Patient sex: M
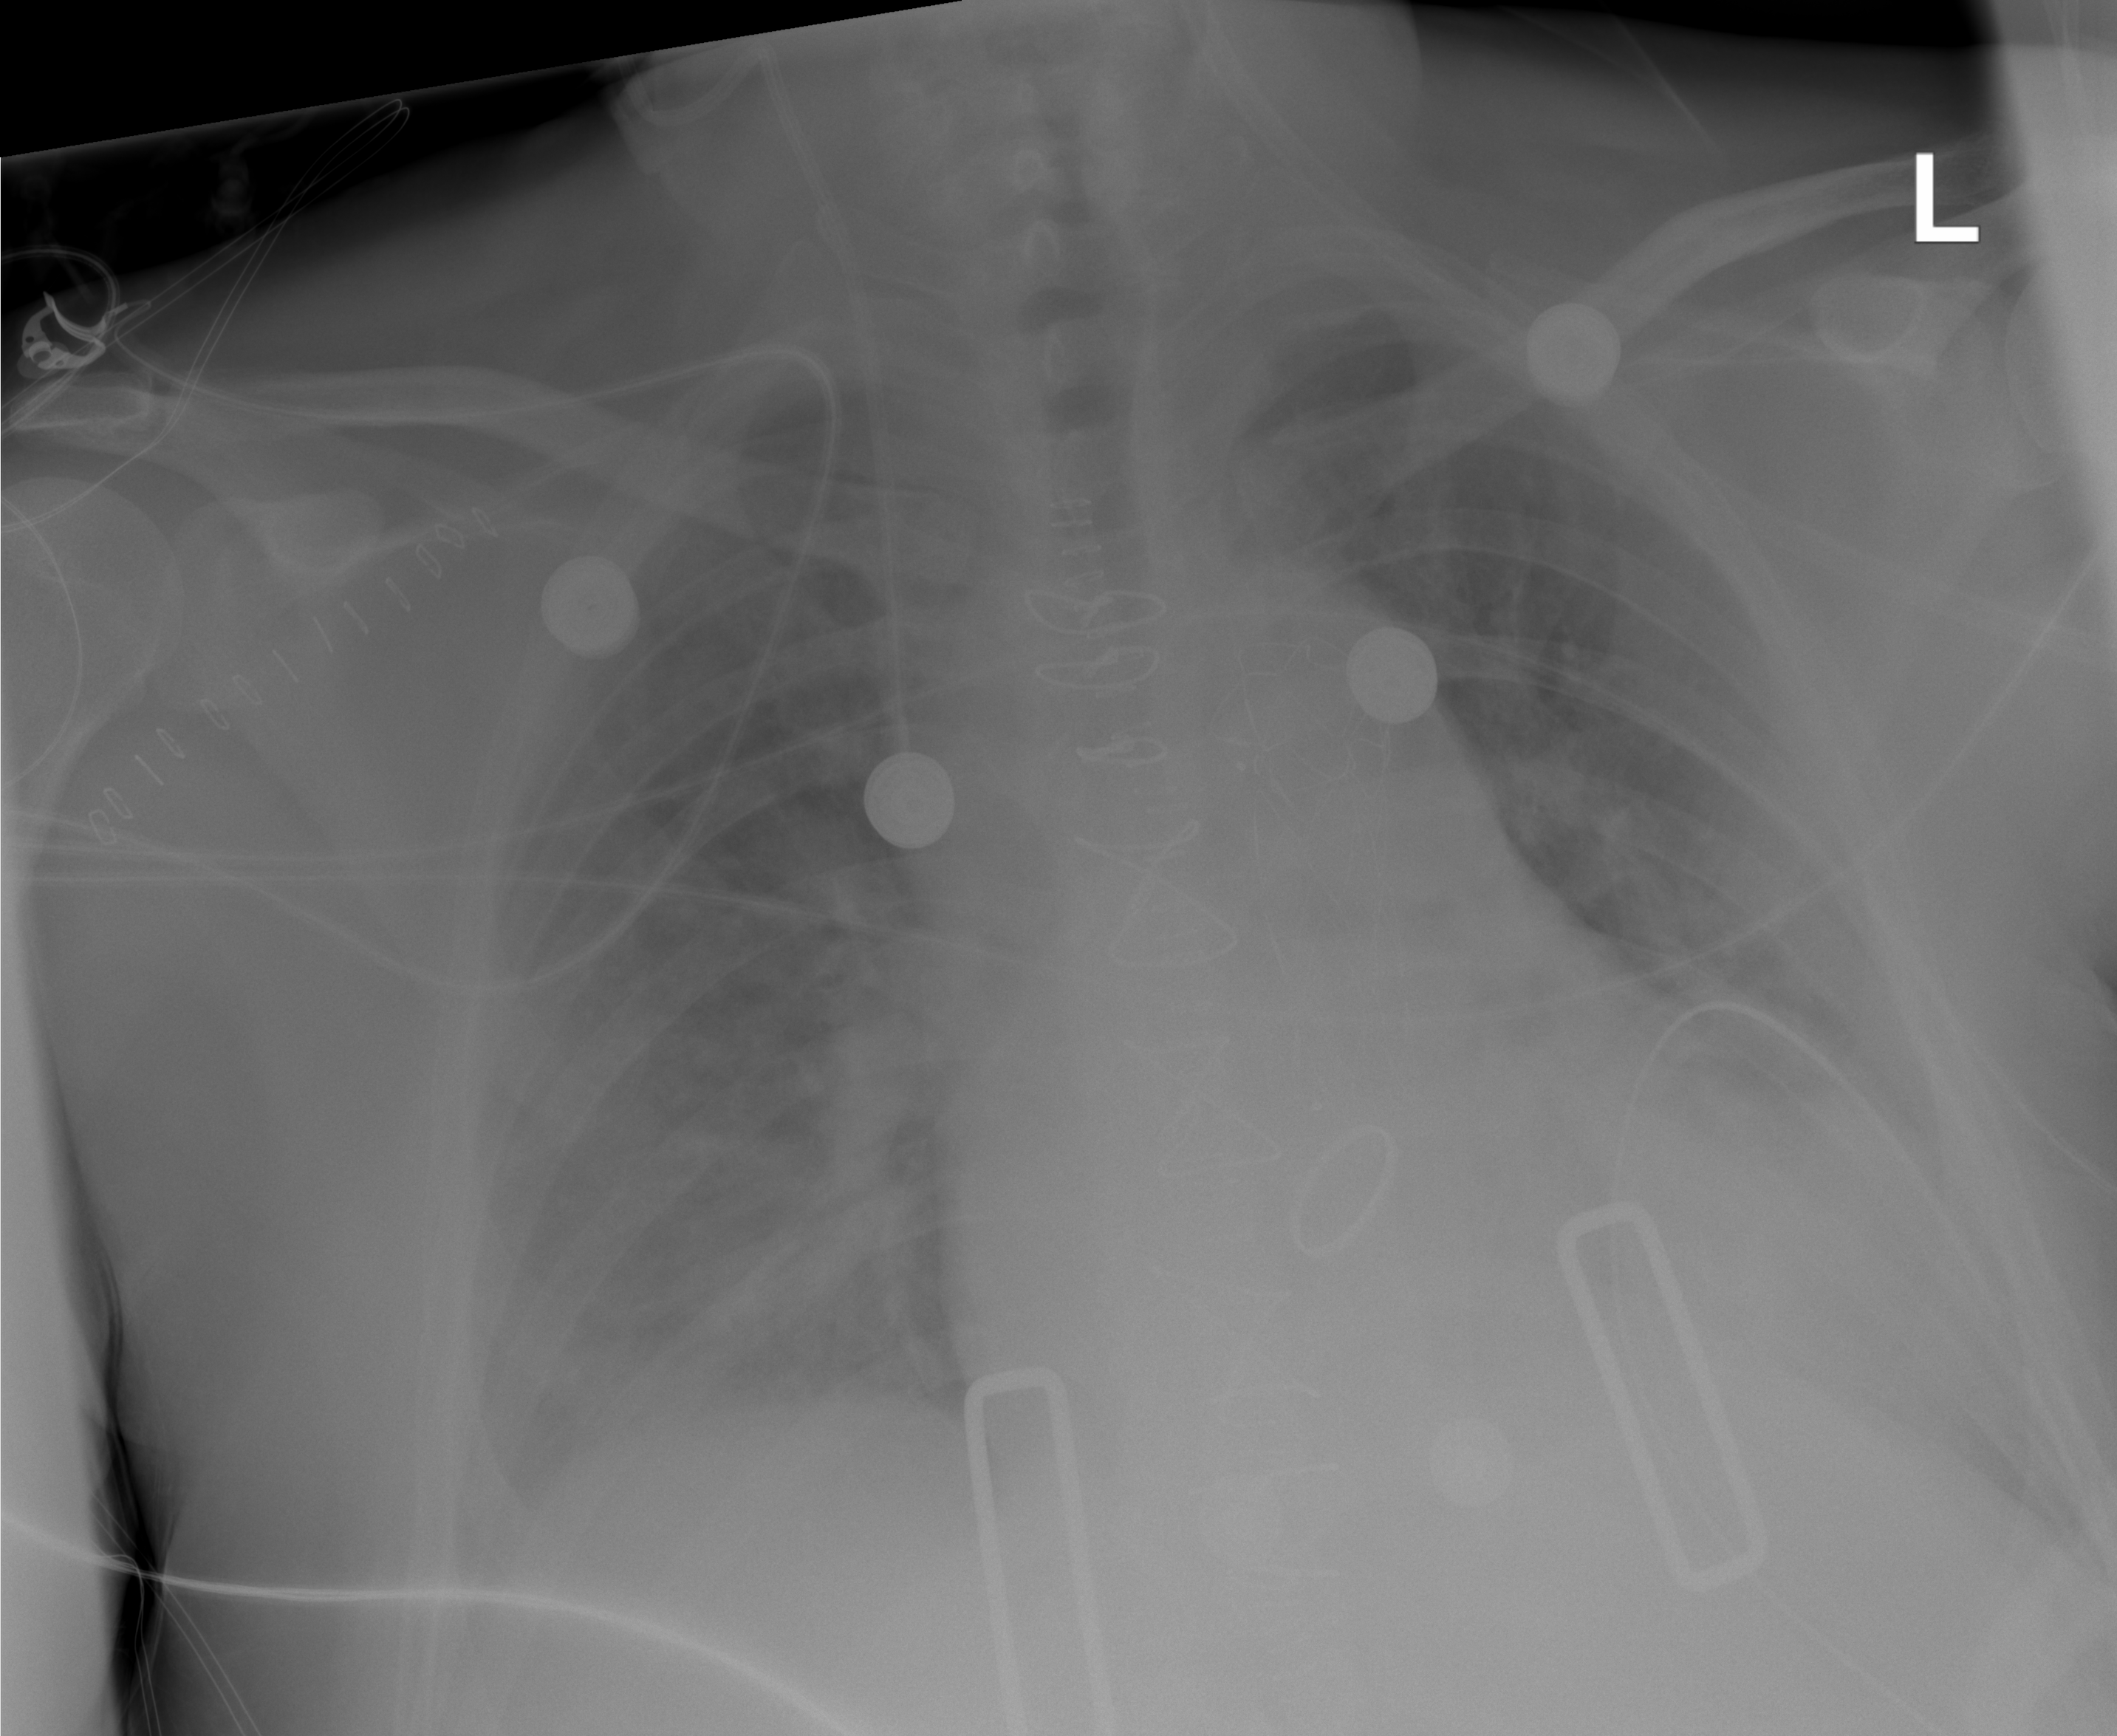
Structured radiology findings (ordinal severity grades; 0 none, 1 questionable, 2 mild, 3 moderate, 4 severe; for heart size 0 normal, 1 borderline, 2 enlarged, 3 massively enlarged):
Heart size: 2
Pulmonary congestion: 3
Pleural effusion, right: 2
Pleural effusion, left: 2
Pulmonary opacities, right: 0
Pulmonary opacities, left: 0
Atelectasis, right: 0
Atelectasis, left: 0